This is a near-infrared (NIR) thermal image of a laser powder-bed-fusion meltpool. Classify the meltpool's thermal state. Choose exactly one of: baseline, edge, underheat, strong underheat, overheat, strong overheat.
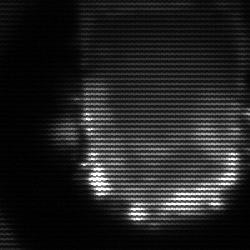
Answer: baseline